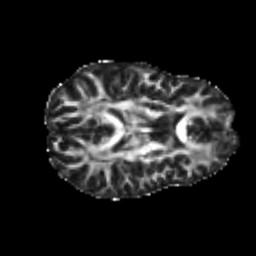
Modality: FA
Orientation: axial
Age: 22
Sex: female
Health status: healthy
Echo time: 0.074 s